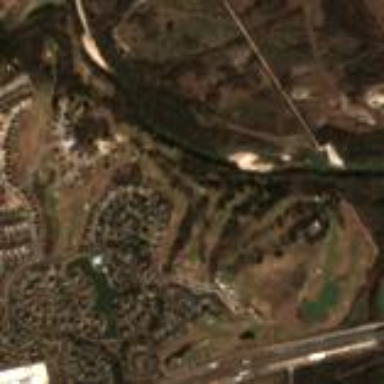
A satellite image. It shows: Golf course.